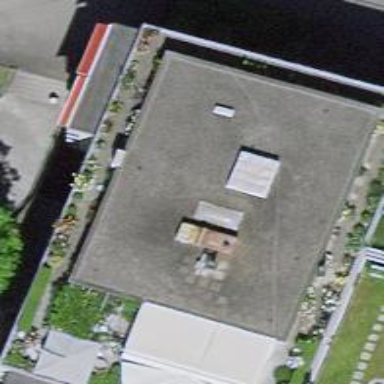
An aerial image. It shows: Restaurant.